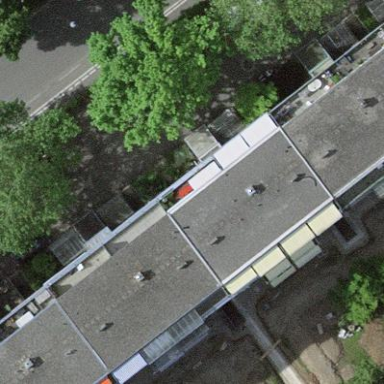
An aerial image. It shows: Grey flat-roofed apartment building.